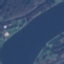
Land use / land cover class: River